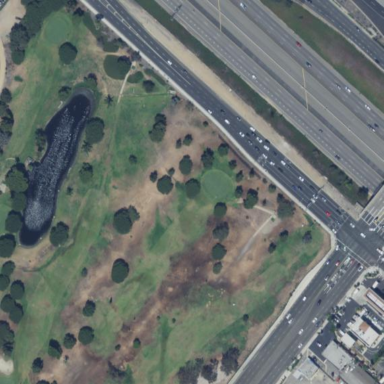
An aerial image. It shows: Rough area in golf course.